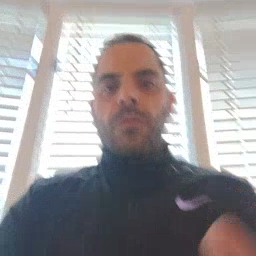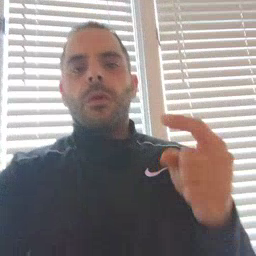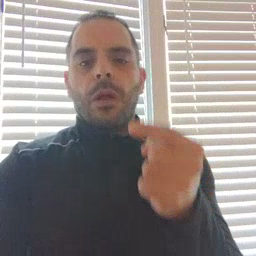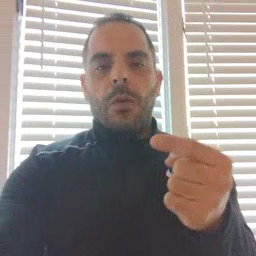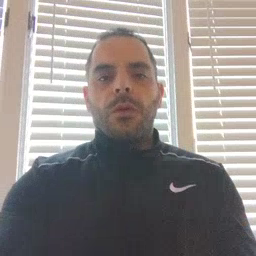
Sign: owie